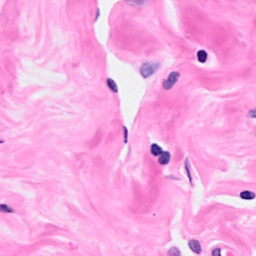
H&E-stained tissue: Breast